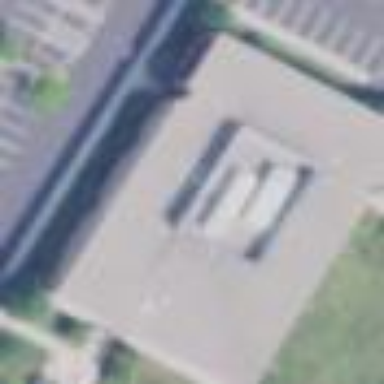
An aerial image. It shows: Conference centre building.